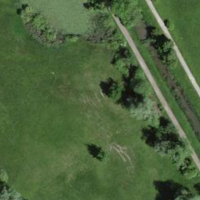
EUNIS habitat code: 25
Species observed at this site:
Tettigonia viridissima
Daucus carota
Angelica sylvestris
Castor fiber
Gryllus campestris